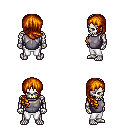
a pixel art fantasy rpg character, male body template, skeleton, steel chest armor, white pants, dark blonde right-swept hairstyle, four views (front, back, left, right), 2x2 character sprite sheet, small pixel art, hard edges, no anti-aliasing